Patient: sex F, age 83
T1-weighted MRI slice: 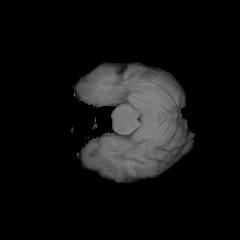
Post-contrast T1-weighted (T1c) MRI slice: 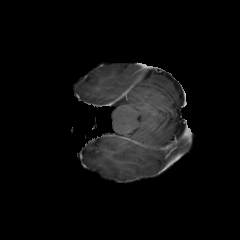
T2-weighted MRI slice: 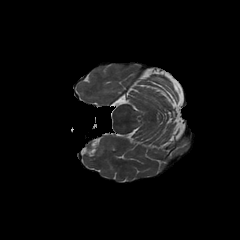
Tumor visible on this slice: no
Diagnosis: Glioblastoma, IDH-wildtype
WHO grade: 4